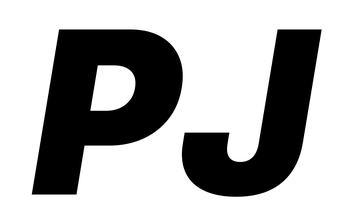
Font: Inter-Italic_Black_Italic